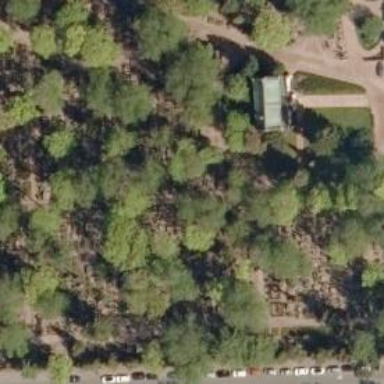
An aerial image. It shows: Memorial site with historic significance.